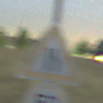
Verkehrszeichen: EinseitigVerengteFahrbahnRechts
Zusatzzeichen unten: Geschwindigkeit50
Umgebung: Outdoor, Nature
Tageszeit: Night
Wetter: Clear
Licht: Natural
Jahreszeit: NotSpecified
Kontrast: HighContrast